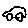
Label: car